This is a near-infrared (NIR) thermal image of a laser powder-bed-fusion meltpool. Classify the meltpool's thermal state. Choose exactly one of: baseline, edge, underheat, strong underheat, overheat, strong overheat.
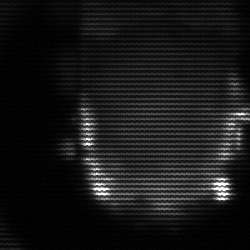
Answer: baseline